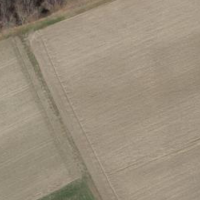
EUNIS habitat code: 52
Species observed at this site:
Beta vulgaris